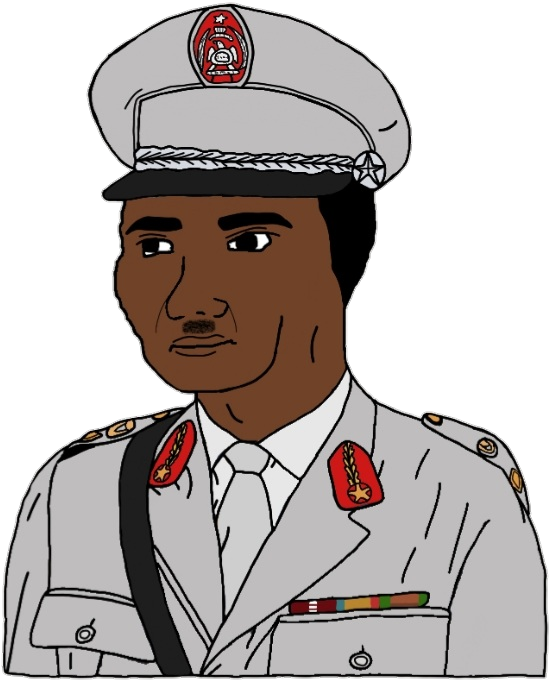
Label: 5_Blackjak